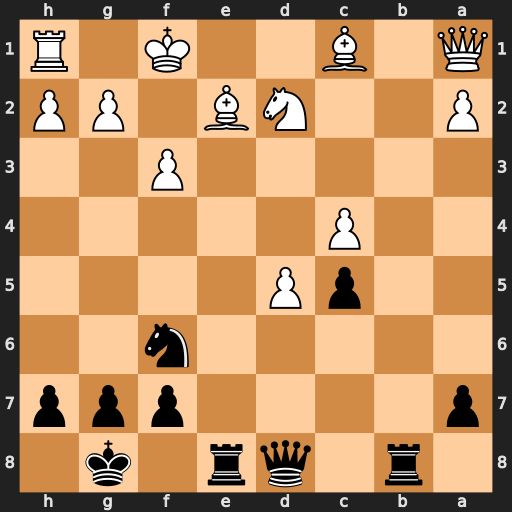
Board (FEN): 1r1qr1k1/p4ppp/5n2/2pP4/2P5/5P2/P2NB1PP/Q1B2K1R
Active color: b
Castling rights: -
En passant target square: -
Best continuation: Qe7 Ne4 Nxe4 fxe4 Qxe4